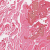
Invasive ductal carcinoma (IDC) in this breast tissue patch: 0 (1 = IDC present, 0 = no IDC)